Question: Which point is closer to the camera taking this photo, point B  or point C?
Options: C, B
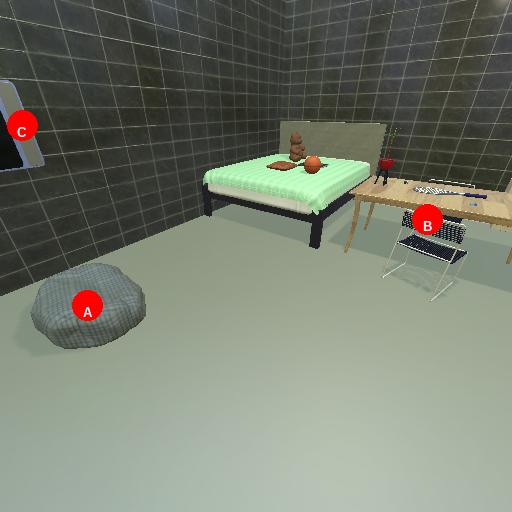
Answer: C